Question: I have the following tables:
<URL>

I need to pull the data out in this format:
student last name, student first name, date_event, date_event (there will be one date event for each day the student logged in)
The component com_users is the one I need to pull from the component column.
I am major mysql rookie and cannot figure out how to do it all at once. I have these select statements that work fine individually:
'''
SELECT civicrm_contact.last_name, civicrm_contact.first_name, civicrm_uf_match.uf_id
FROM civicrm_contact, civicrm_uf_match
WHERE civicrm_contact.id = civicrm_uf_match.contact_id
SELECT user_id, component, group_concat( date_event )
FROM jos_content_statistics
WHERE component = "com_users"
GROUP BY user_id
'''
but I cannot for the life of me get them joined. I have tried join, join on, full join, union and all produce errors. I have tried the join before and after the where statements. Union produces the collation error. I have not tried an inner join because I can't figure that one out.
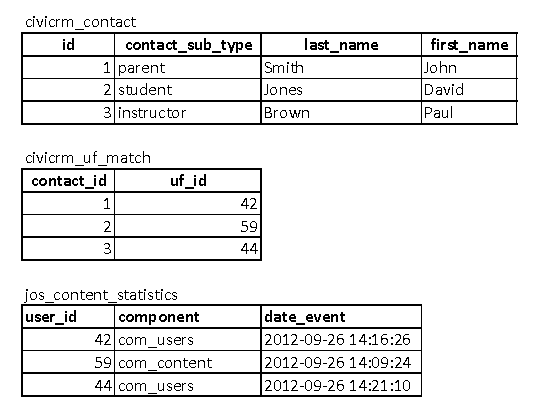
Answer: '''
SELECT
civicrm_contact.last_name,
civicrm_contact.first_name,
civicrm_uf_match.uf_id,
(select group_concat(jos_content_statistics.date_event)
from jos_content_statistics
where user_id = civicrm_uf_match.uf_id
and civicrm_uf_match.contact_id = civicrm_contact.id
and component = "com_users"
GROUP BY user_id) as date_events
FROM civicrm_contact join civicrm_uf_match
on civicrm_contact.id = civicrm_uf_match.contact_id
where civicrm_contact.contact_sub_type='student'
'''